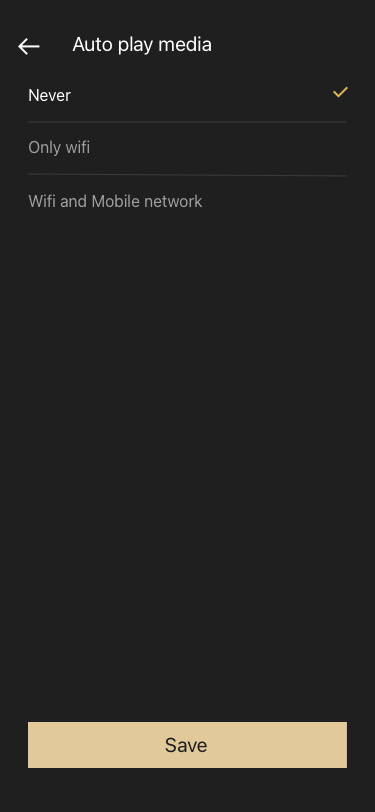
Text in this UI design:
Never
Only wifi
Wifi and Mobile network
Save
Auto play media